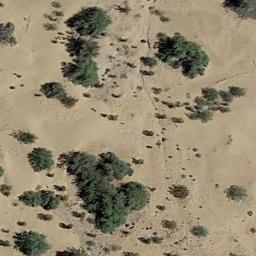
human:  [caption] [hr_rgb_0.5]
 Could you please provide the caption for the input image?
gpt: There are several trees and some weeds in this desert .

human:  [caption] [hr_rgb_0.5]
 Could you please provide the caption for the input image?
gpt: Some chaparrals of different sizes grow in the desert .

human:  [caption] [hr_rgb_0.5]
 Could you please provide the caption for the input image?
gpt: Chaparral is distributed cluster by cluster on the sand .

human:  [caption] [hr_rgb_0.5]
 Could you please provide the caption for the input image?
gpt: The chaparral is consist of sparse bushes .

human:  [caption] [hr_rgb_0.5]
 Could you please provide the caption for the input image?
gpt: The plants in the chaparral are not evenly distributed .